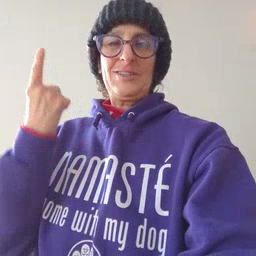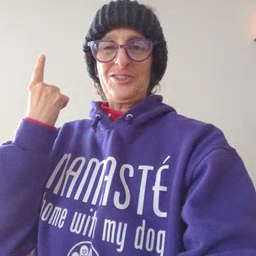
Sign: first